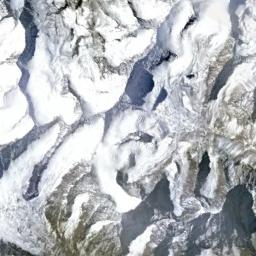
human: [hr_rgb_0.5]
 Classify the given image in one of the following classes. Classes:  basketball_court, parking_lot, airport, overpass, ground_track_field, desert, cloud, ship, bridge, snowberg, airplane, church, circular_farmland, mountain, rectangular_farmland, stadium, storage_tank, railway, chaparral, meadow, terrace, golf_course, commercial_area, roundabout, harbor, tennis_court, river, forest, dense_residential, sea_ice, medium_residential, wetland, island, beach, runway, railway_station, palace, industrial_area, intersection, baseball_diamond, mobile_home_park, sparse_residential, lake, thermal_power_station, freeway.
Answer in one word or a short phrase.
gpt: snowberg